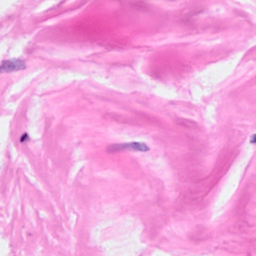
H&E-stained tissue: Breast